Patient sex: F
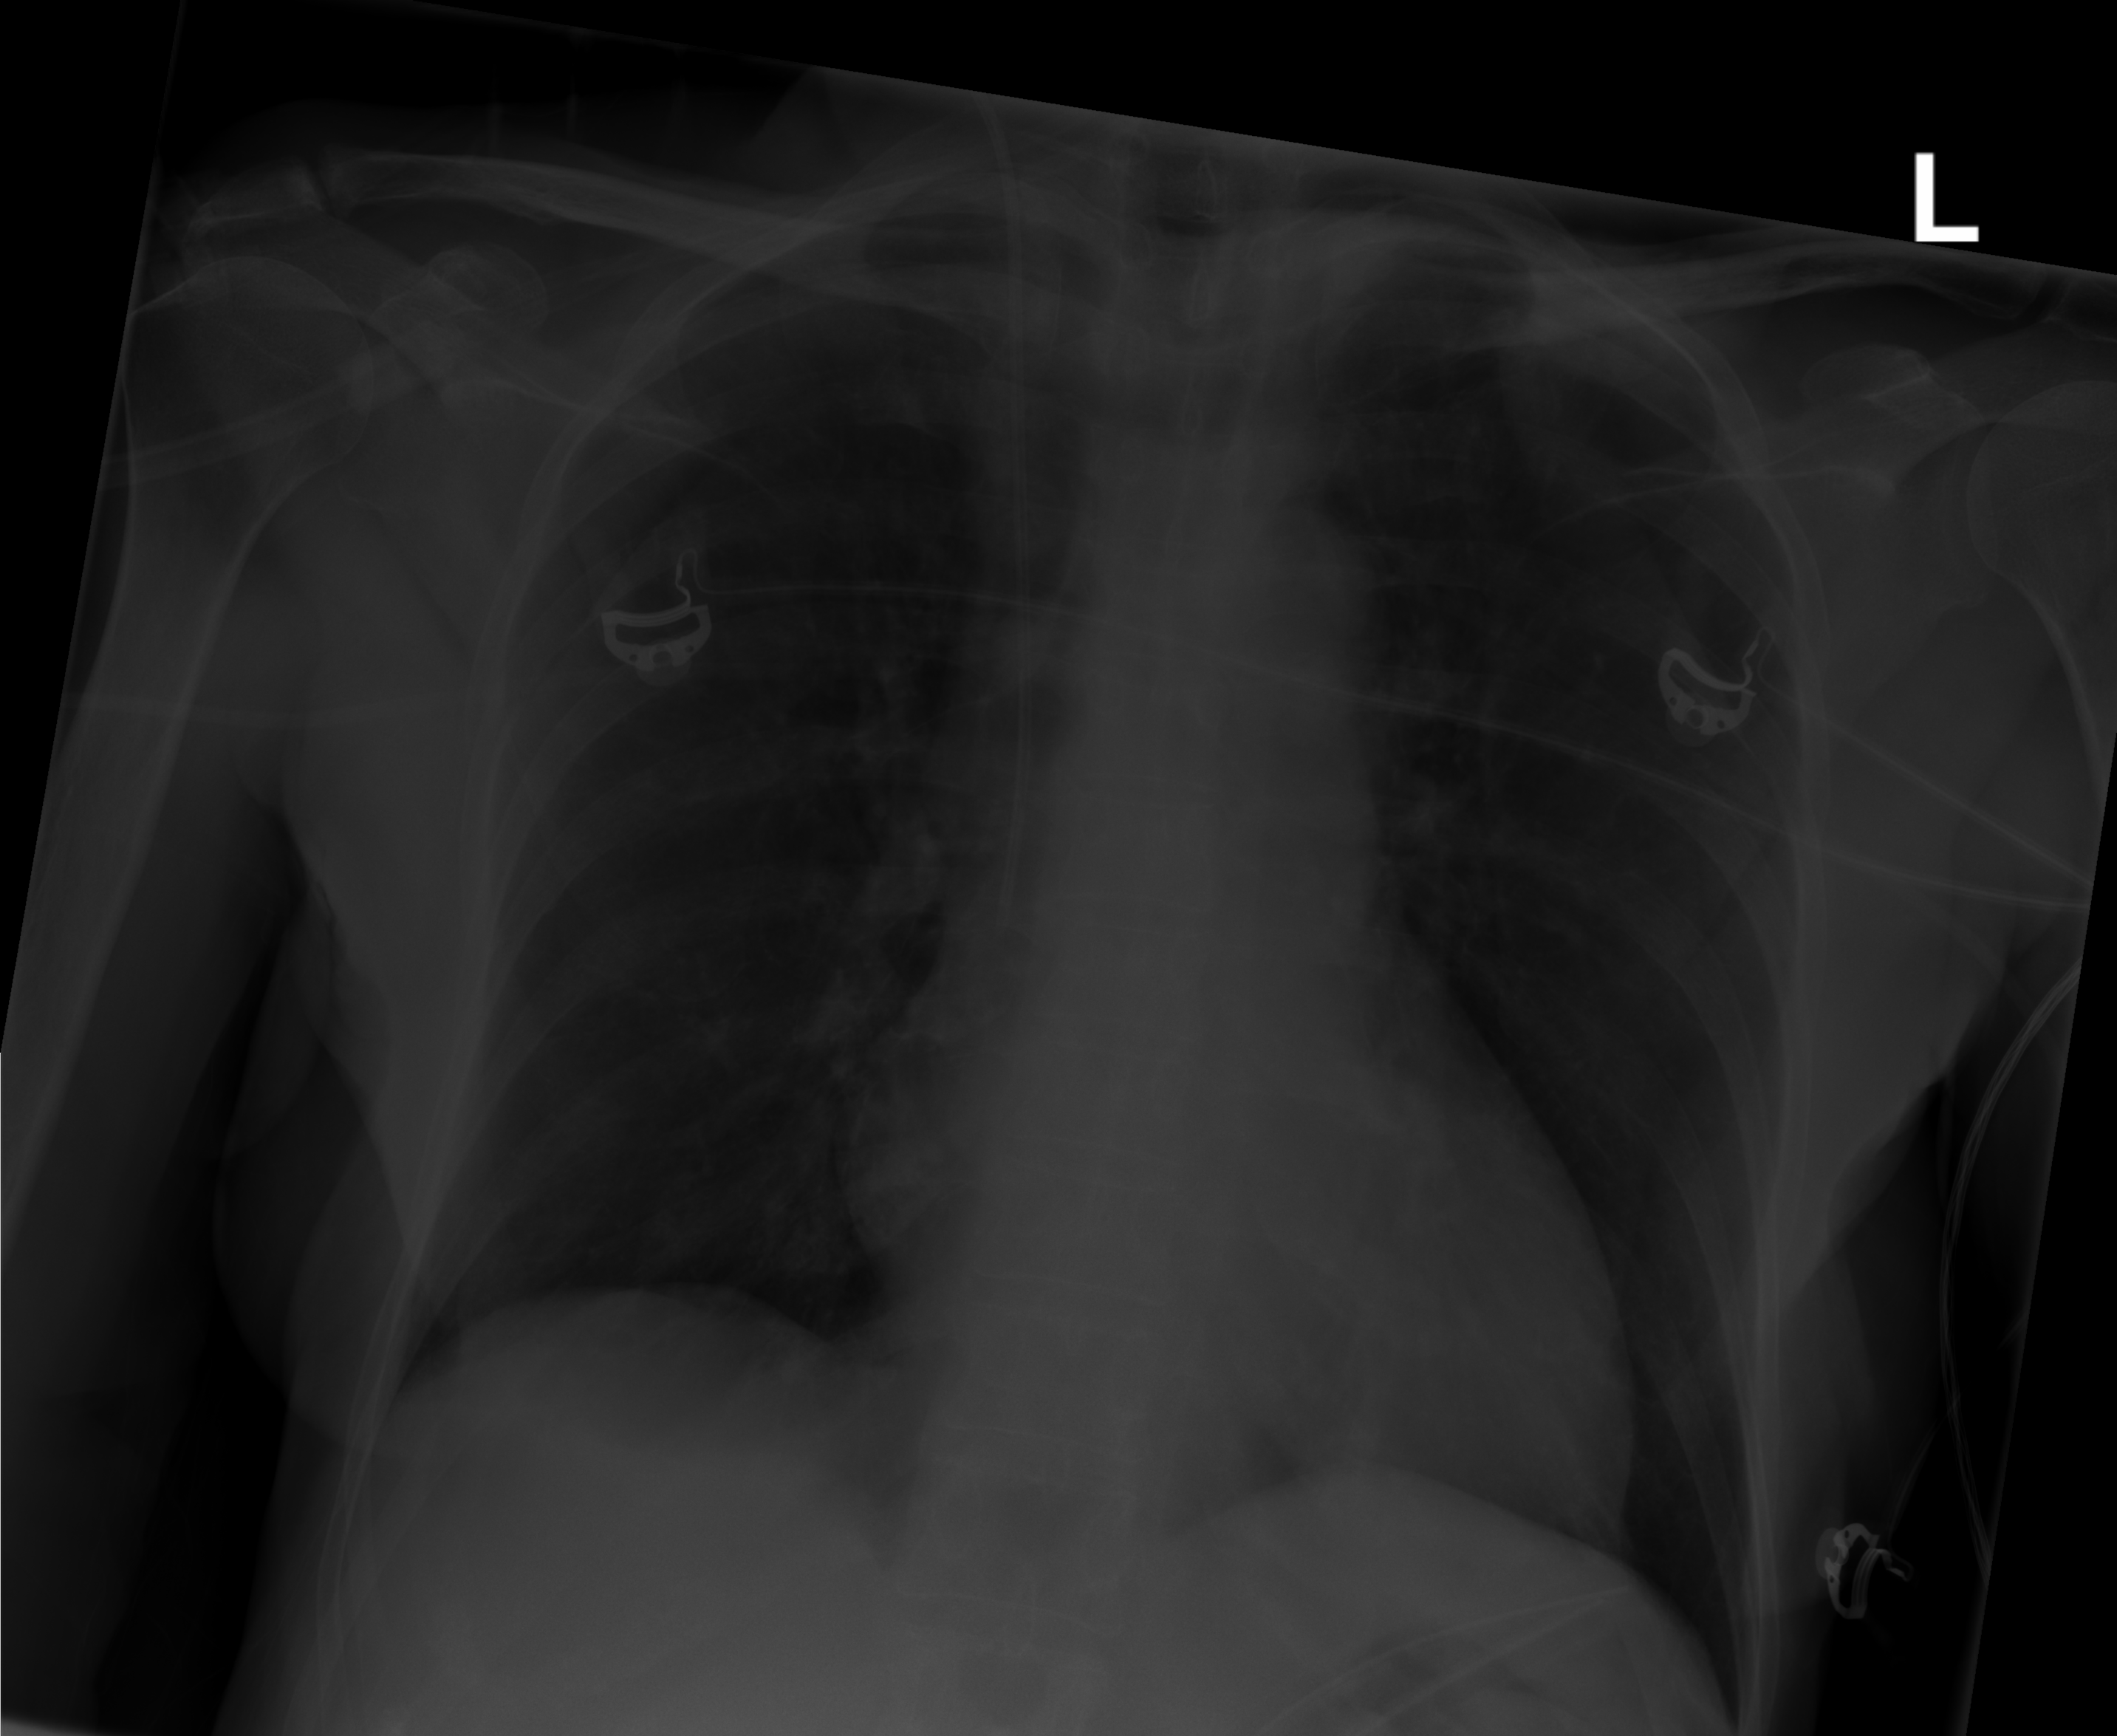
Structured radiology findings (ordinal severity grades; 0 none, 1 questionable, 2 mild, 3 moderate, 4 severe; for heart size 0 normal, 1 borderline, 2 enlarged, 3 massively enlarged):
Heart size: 1
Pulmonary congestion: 2
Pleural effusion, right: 0
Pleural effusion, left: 0
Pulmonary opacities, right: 0
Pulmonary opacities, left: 0
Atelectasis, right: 0
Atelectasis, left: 0